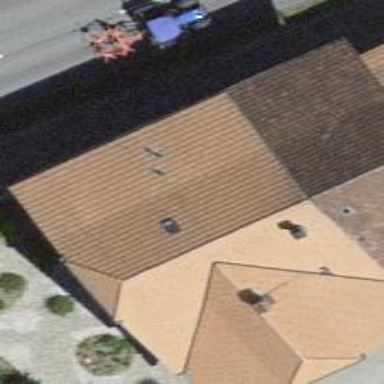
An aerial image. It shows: Residential building.